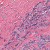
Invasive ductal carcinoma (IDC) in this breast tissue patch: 1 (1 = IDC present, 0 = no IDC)